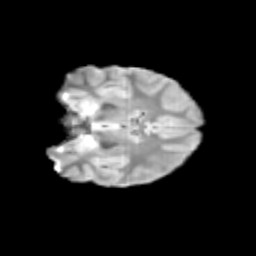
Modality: T2w
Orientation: coronal
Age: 11
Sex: female
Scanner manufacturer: siemens
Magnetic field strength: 3 T
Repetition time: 3.8 s
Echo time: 0.07 s